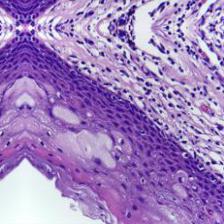
Diagnosis: Normal